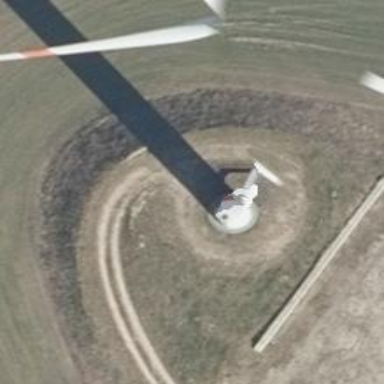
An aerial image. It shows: Wind power generator with horizontal axis wind turbine manufactured by Vestas.